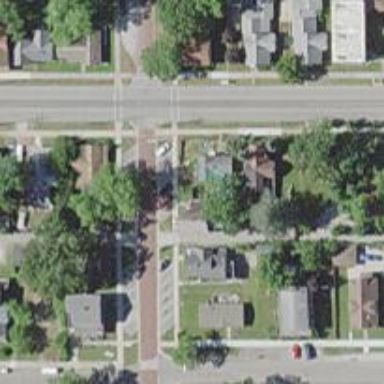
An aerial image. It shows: Alley classified as service road.